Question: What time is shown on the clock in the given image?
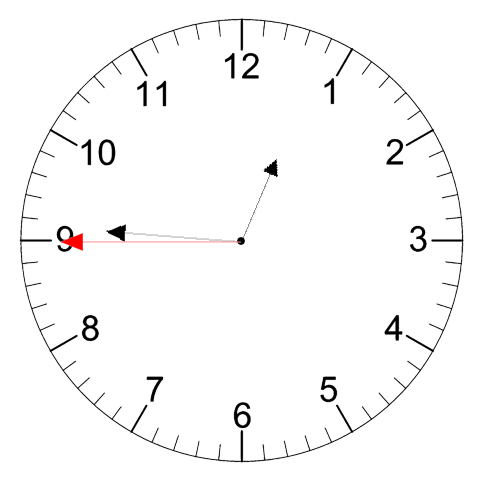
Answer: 12:45:45